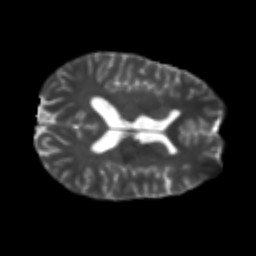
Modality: T2w
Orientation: axial
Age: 20
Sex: male
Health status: healthy
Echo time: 0.074 s